Question: Trying to mosaic an image with rmagick.
How would one "mosaic blur" an existing image making the picture that it represents mosaic'ed ?
Like:

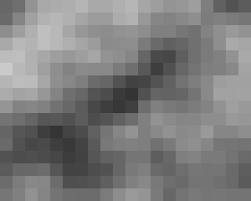
Answer: This is how you do a mosaic using RMagick
'''
#!/home/software/ruby-1.8.5/bin/ruby -w
require 'RMagick'
# Demonstrate the mosaic method
a = Magick::ImageList.new
letter = 'A'
26.times do
# 'M' is not the same size as the other letters.
if letter != 'M'
a.read("images/Button_"+letter+".gif")
end
letter.succ!
end
# Make a copy of "a" with all the images quarter-sized
b = Magick::ImageList.new
page = Magick::Rectangle.new(0,0,0,0)
a.scene = 0
5.times do |i|
5.times do |j|
b << a.scale(0.25)
page.x = j * b.columns
page.y = i * b.rows
b.page = page
(a.scene += 1) rescue a.scene = 0
end
end
# Make a 5x5 mosaic
mosaic = b.mosaic
mosaic.write("mosaic.gif")
# mosaic.display
exit
'''